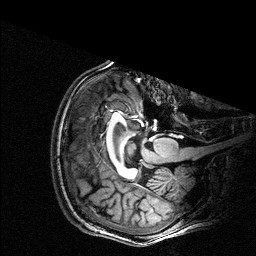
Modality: T1w
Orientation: axial
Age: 27
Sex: male